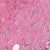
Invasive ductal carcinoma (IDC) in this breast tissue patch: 0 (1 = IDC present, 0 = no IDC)